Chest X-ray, PA view. Patient: 52 years old, sex M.
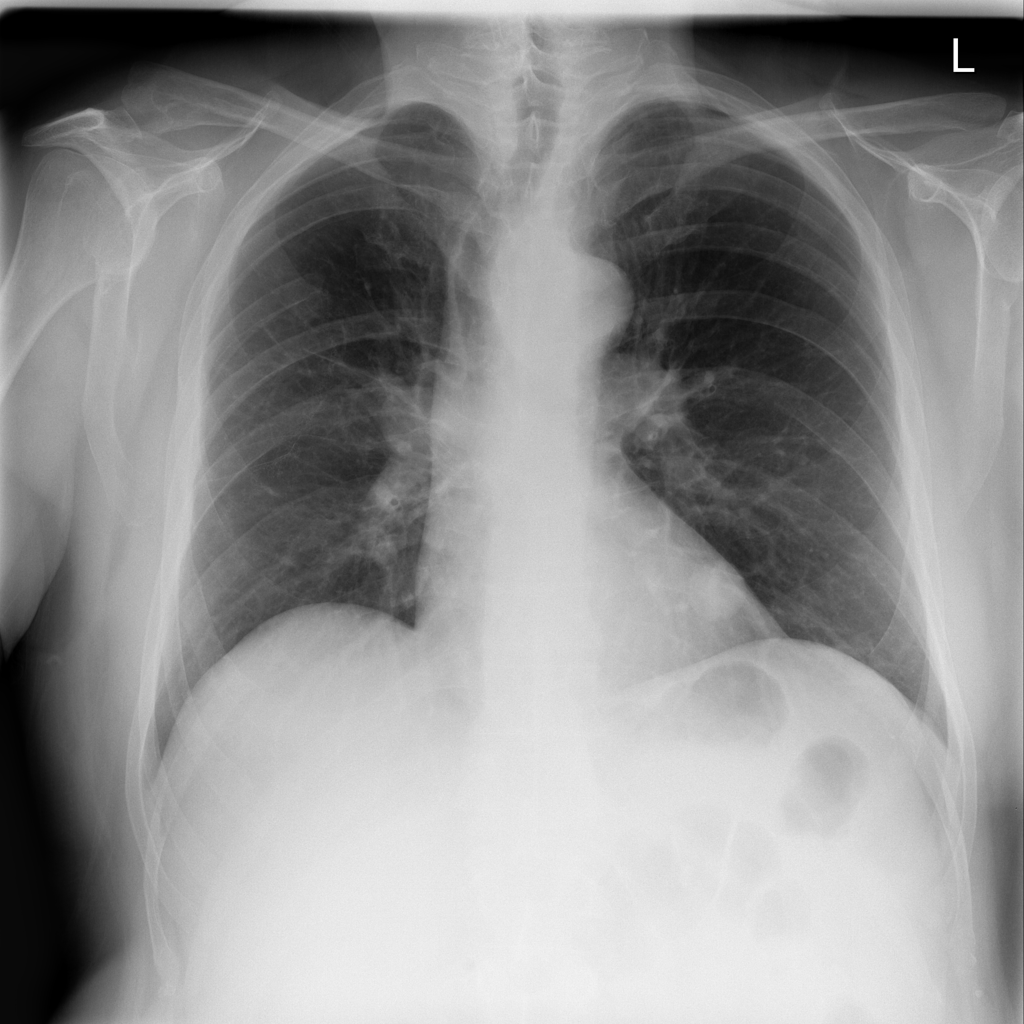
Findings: Infiltration, Nodule